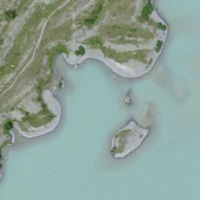
EUNIS habitat code: 14
Species observed at this site:
Rana temporaria
Chamaenerion dodonaei